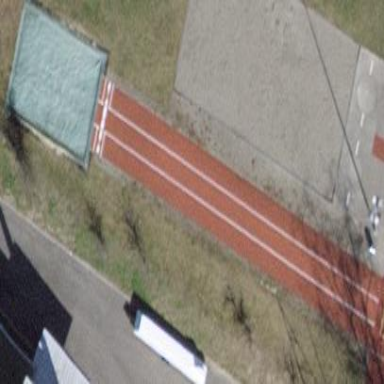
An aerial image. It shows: Athletics track located in leisure land area.